Field crop: maize
Growth stage: 2
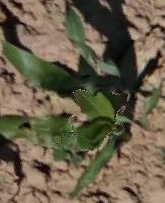
Species: maize